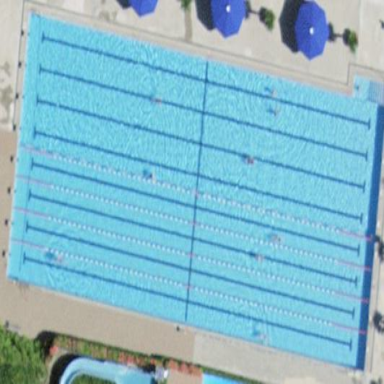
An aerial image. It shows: Swimming pool located in leisure land.